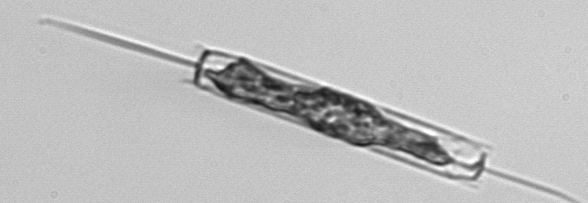
Label: Ditylum_brightwellii